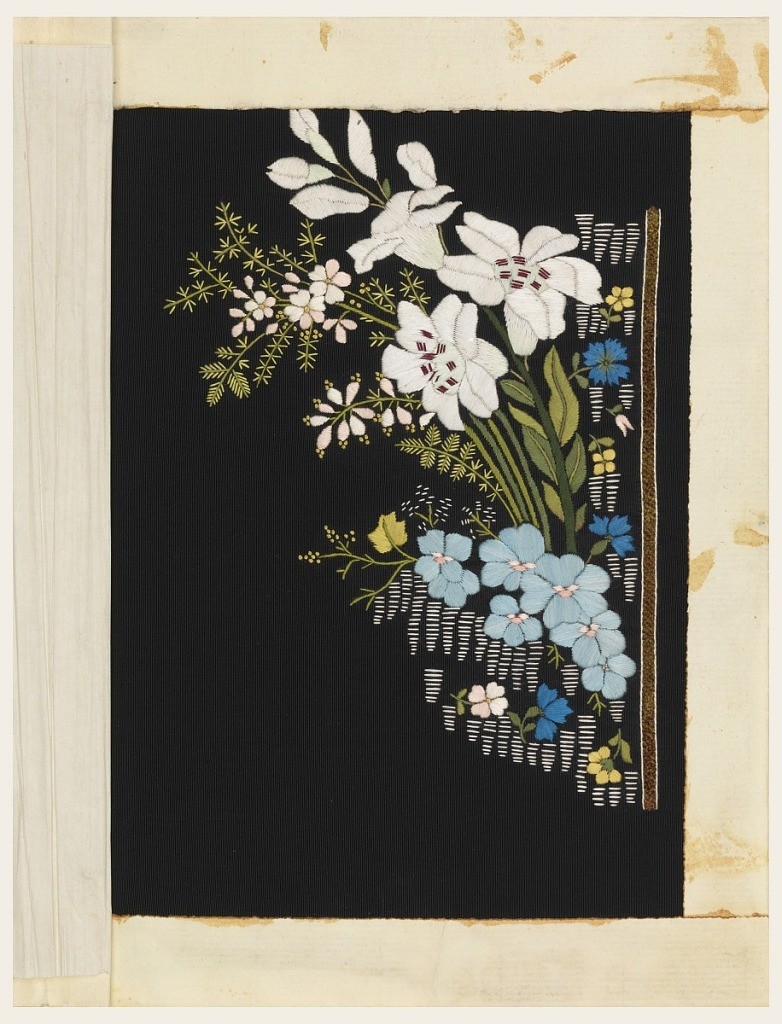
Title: Embroidery sample
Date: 1790–1800
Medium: silk, paper Technique: embroidered on taffeta
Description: Black taffeta embroidered with a border or lapel design in a pattern of small naturalistic flowers sprays in white, blue, pink and green.